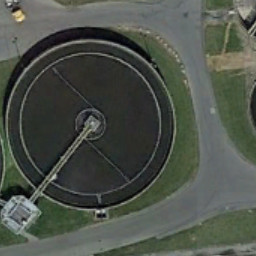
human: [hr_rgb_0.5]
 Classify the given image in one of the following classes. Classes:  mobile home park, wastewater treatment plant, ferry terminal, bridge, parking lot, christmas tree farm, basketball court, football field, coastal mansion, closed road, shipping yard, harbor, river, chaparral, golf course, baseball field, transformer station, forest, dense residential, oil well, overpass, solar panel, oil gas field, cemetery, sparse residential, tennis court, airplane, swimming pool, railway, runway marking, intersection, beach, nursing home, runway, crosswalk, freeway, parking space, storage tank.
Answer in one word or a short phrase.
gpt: wastewater treatment plant